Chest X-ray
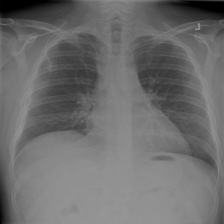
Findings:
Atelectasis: positive
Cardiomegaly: negative
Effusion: negative
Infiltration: positive
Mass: negative
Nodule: negative
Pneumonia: negative
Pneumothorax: negative
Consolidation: negative
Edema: negative
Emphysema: negative
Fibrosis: negative
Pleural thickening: negative
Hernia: negative